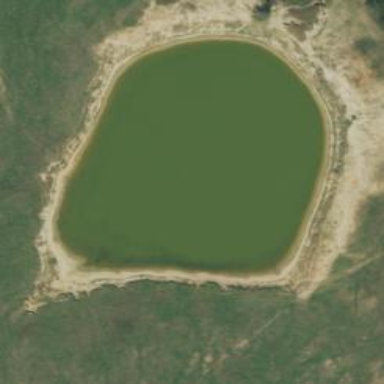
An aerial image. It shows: Reservoir of water.